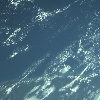
Label: water